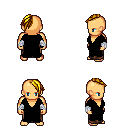
a pixel art fantasy rpg character, male body template, human, tanned skin, black robe, robe skirt, blonde long mohawk hairstyle, white cloth bandages, four views (front, back, left, right), 2x2 character sprite sheet, small pixel art, hard edges, no anti-aliasing